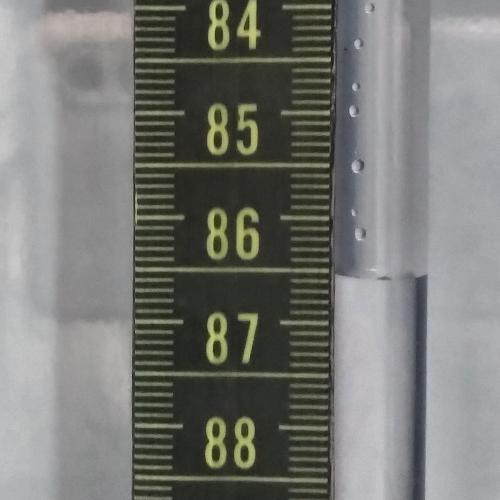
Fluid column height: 86.5 cm